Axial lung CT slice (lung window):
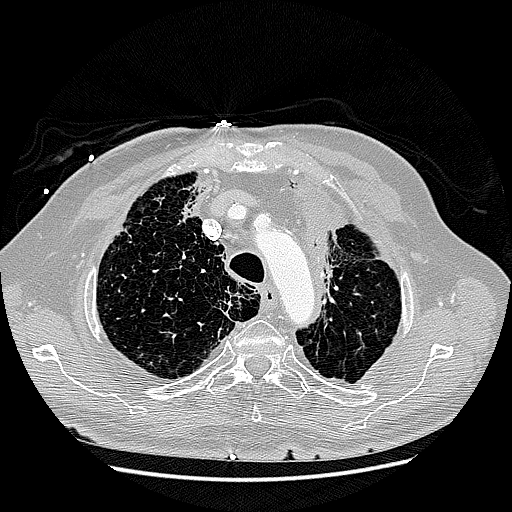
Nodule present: no